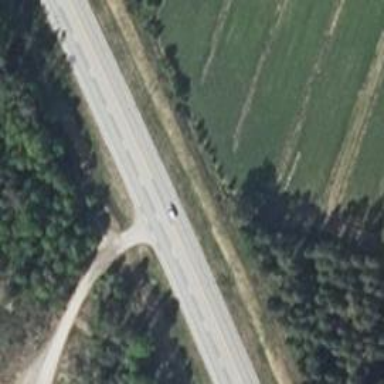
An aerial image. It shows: Asphalt road classified as trunk highway.